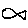
Label: fish